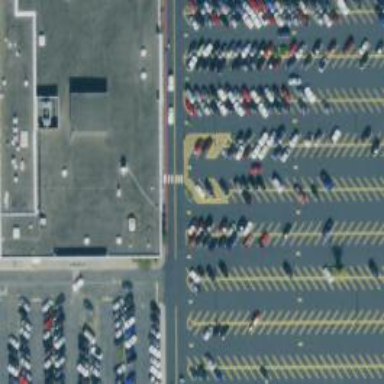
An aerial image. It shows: Parking space is available.